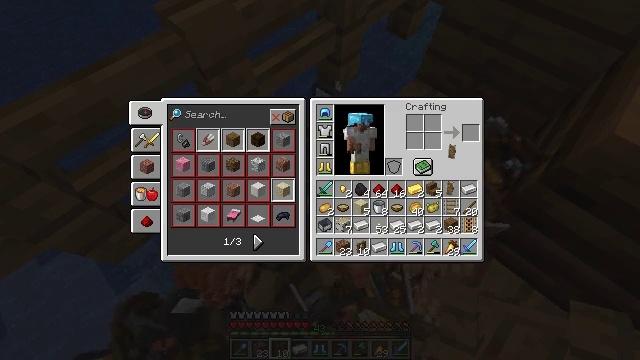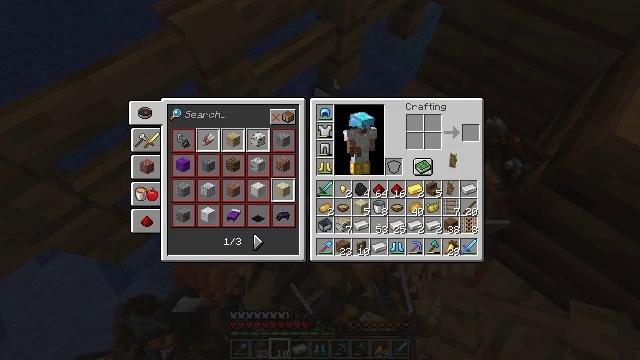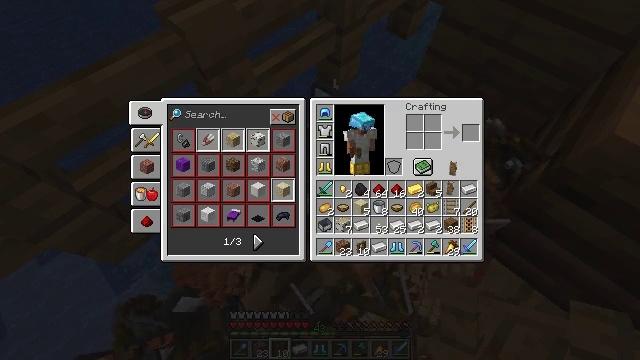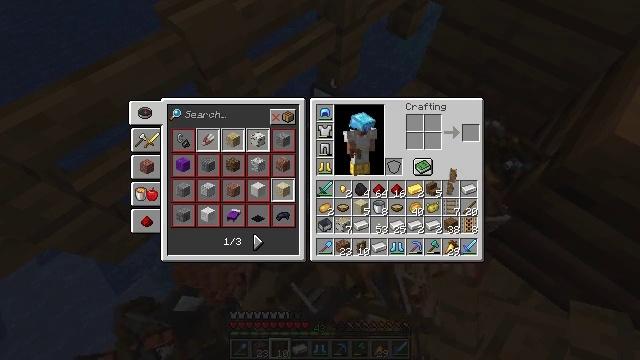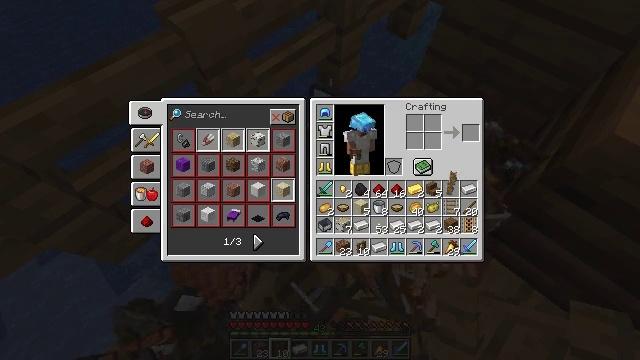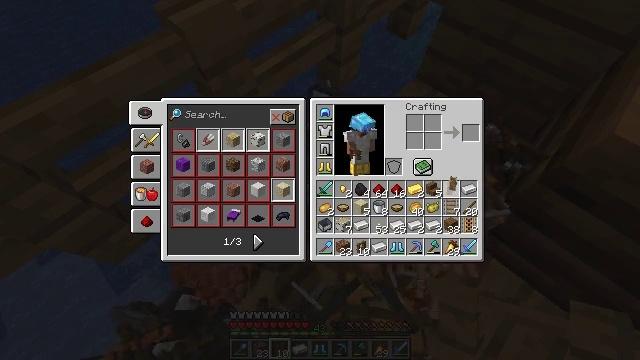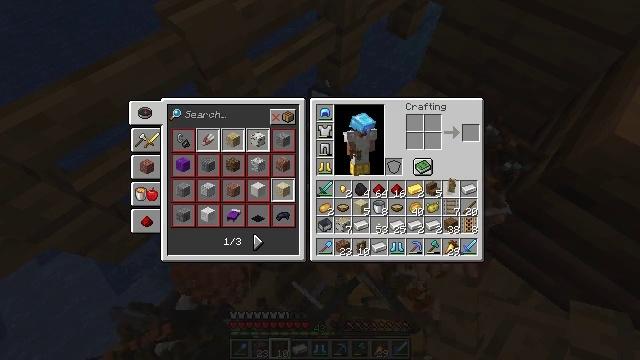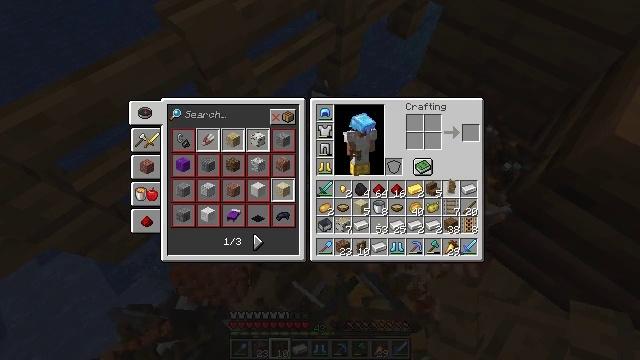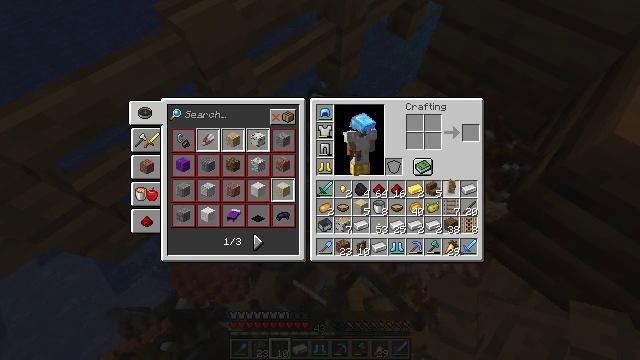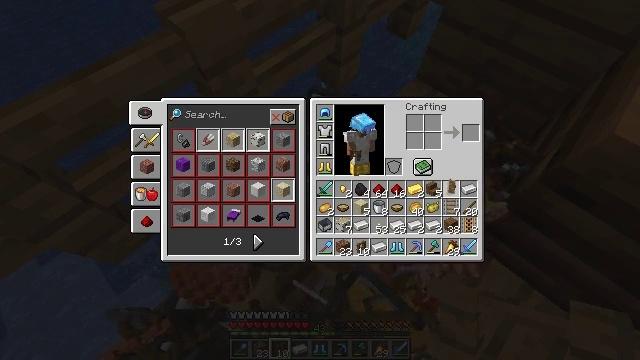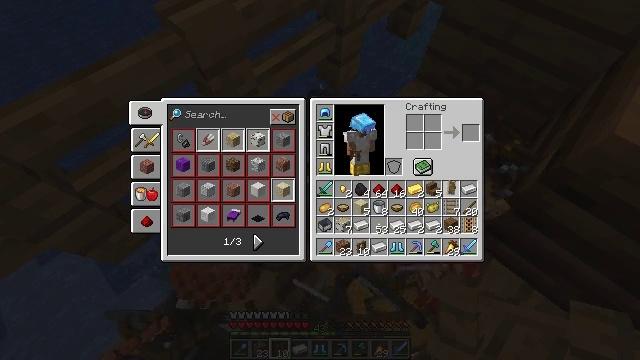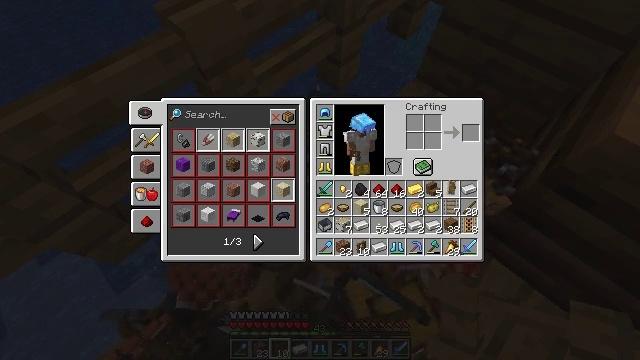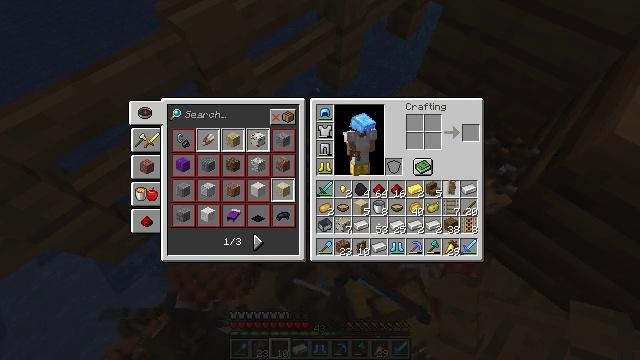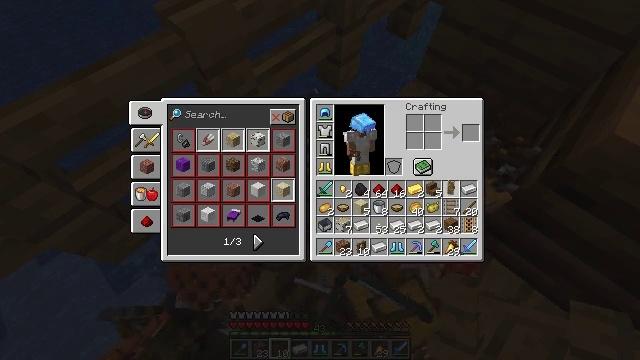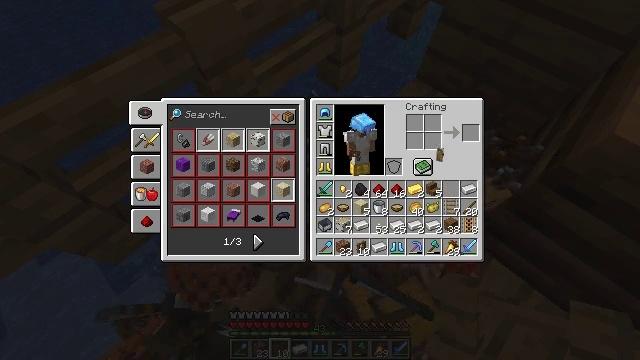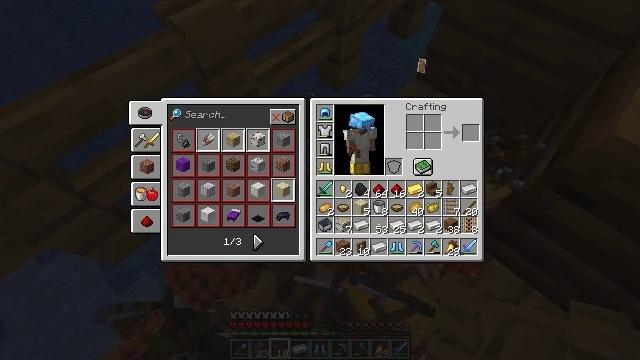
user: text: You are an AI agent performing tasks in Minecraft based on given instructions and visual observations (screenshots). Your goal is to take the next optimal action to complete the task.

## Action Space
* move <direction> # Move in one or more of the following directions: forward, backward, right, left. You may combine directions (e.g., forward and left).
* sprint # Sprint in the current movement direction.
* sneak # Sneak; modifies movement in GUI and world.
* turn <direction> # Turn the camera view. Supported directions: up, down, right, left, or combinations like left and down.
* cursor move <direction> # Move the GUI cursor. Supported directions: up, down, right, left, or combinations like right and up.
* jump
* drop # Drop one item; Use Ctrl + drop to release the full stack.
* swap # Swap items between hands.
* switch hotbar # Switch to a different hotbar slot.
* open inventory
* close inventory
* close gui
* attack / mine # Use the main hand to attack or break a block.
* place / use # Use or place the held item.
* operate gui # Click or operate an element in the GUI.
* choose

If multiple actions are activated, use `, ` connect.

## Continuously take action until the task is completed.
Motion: motion action
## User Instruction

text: Remove a shield from the inventory.
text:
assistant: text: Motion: cursor move down
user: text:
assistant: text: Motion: cursor move down
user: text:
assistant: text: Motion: no_op
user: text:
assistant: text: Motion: no_op
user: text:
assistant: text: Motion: no_op
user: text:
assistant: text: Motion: no_op
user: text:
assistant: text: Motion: no_op
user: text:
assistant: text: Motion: no_op
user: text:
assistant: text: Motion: no_op
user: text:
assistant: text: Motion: no_op
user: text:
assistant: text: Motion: no_op
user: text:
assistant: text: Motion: operate gui
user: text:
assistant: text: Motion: operate gui
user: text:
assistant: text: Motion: cursor move left and up, operate gui
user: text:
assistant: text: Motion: cursor move left and up
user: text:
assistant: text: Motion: no_op
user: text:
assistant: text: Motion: no_op
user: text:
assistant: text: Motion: no_op
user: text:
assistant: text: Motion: no_op
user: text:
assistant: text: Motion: no_op
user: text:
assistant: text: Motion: no_op
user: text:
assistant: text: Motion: no_op
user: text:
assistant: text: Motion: no_op
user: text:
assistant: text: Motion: cursor move down
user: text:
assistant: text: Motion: no_op
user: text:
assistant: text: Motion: no_op
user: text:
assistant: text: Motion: no_op
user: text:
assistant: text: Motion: no_op
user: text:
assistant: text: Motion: cursor move left
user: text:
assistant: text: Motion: operate gui